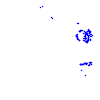
Particle: kaon